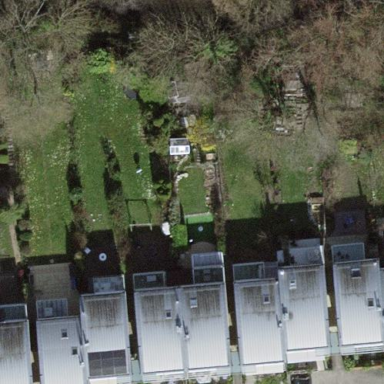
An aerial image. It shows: Garden surrounded by fence.